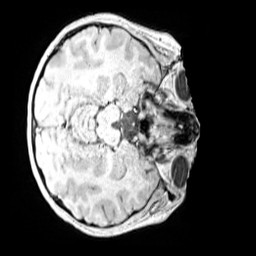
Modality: MP2RAGE
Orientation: axial
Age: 11
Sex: female
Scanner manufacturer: siemens
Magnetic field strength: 3 T
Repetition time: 4 s
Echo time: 0.00299 s